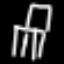
Label: chair